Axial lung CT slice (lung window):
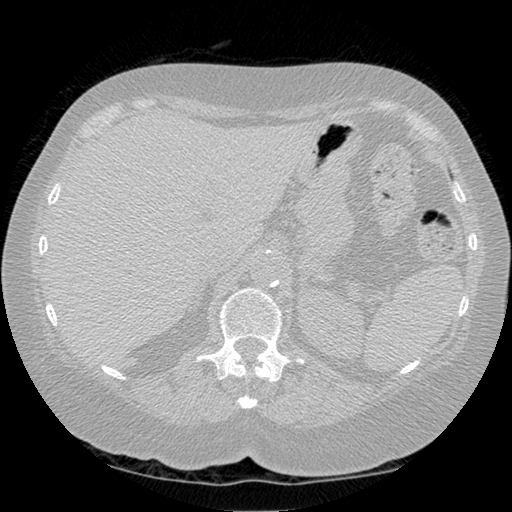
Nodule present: no